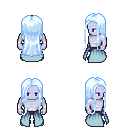
a pixel art fantasy rpg character, male body template, dark elf, purple skin, overskirt, red pants, white cyan extra-long hairstyle, maroon shoes, four views (front, back, left, right), 2x2 character sprite sheet, small pixel art, hard edges, no anti-aliasing